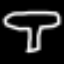
Label: mushroom